Question: This is the table I'm working with:

I would like to identify only the ReviewIDs that have duplicate deduction IDs for different parameters.
For example, in the image above, ReviewID 114 has two different parameter IDs, but both records have the same deduction ID.
For my purposes, this record (ReviewID 114) has an error. There should not be two or more unique parameter IDs that have the same deduction ID for a single ReviewID.
I would like write a query to identify these types of records, but my SQL skills aren't there yet. Help?
Thanks!
I'm using TSQL (SQL Server 2008) if that helps
The output that I'm looking for would be the same as the image above, minus any records that do not match the criteria I've described.
Cheers!
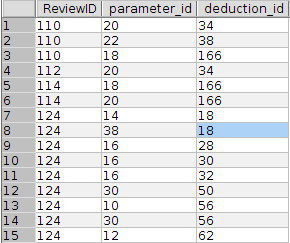
Answer: '''
SELECT * FROM table t1 INNER JOIN (
SELECT review_id, deduction_id FROM table
GROUP BY review_id, deduction_id
HAVING COUNT(parameter_id) > 1
) t2 ON t1.review_id = t2.review_id AND t1.deduction_id = t2.deduction_id;
'''
<URL>
If it is possible to have exact duplicates and that is ok, you can modify the HAVING clause to COUNT(DISTINCT parameter_id).